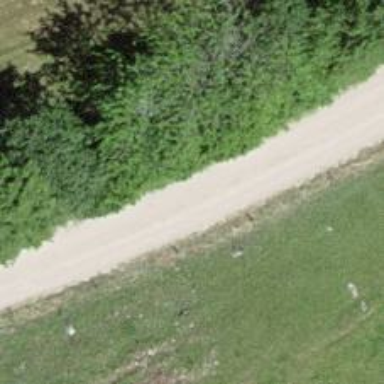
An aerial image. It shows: Unpaved track with grade2 tracktype.